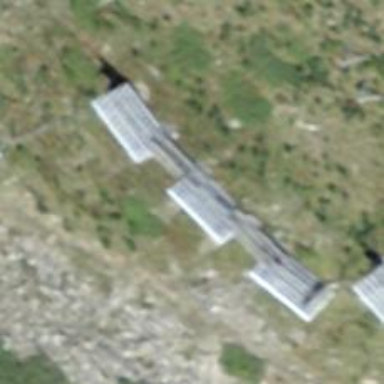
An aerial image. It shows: Structure designed for avalanche protection.